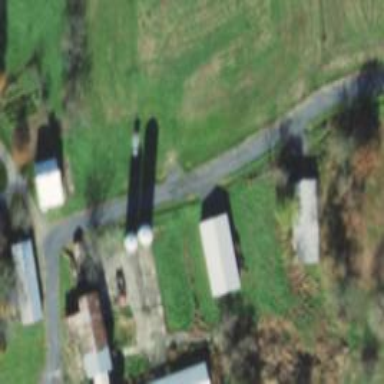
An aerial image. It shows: Silo.